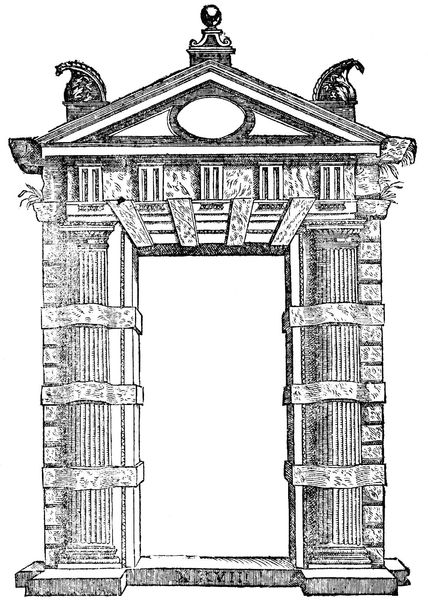
Titel: Architettura et Prospettiva
Künstler: Sebastiano Serlio
Schlagwörter: schwarz, säule, säulen, tür, weiss, zeichnung, ornament, architektur, spitze, stein, klassizismus, renaissance, oval, tondo, kanneliert, bogen, italien, giebel, dekoration, ornamente, tor, eingang, antike, eckig, torbogen, schwarzweiss, stich, kugel, helm, entwurf, rom, fries, dreiecksgiebel, portal, helme, giebelfeld, antik, griechenland, porticus, tempel, athene, athen, klassisch, aufriss, protal, kantig, tmypanonfeld, athende